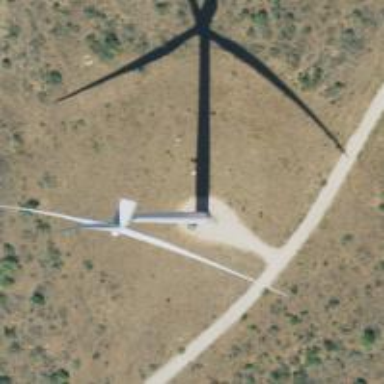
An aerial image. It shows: Wind generator powered by wind. The generator type is horizontal axis and it uses wind turbines.